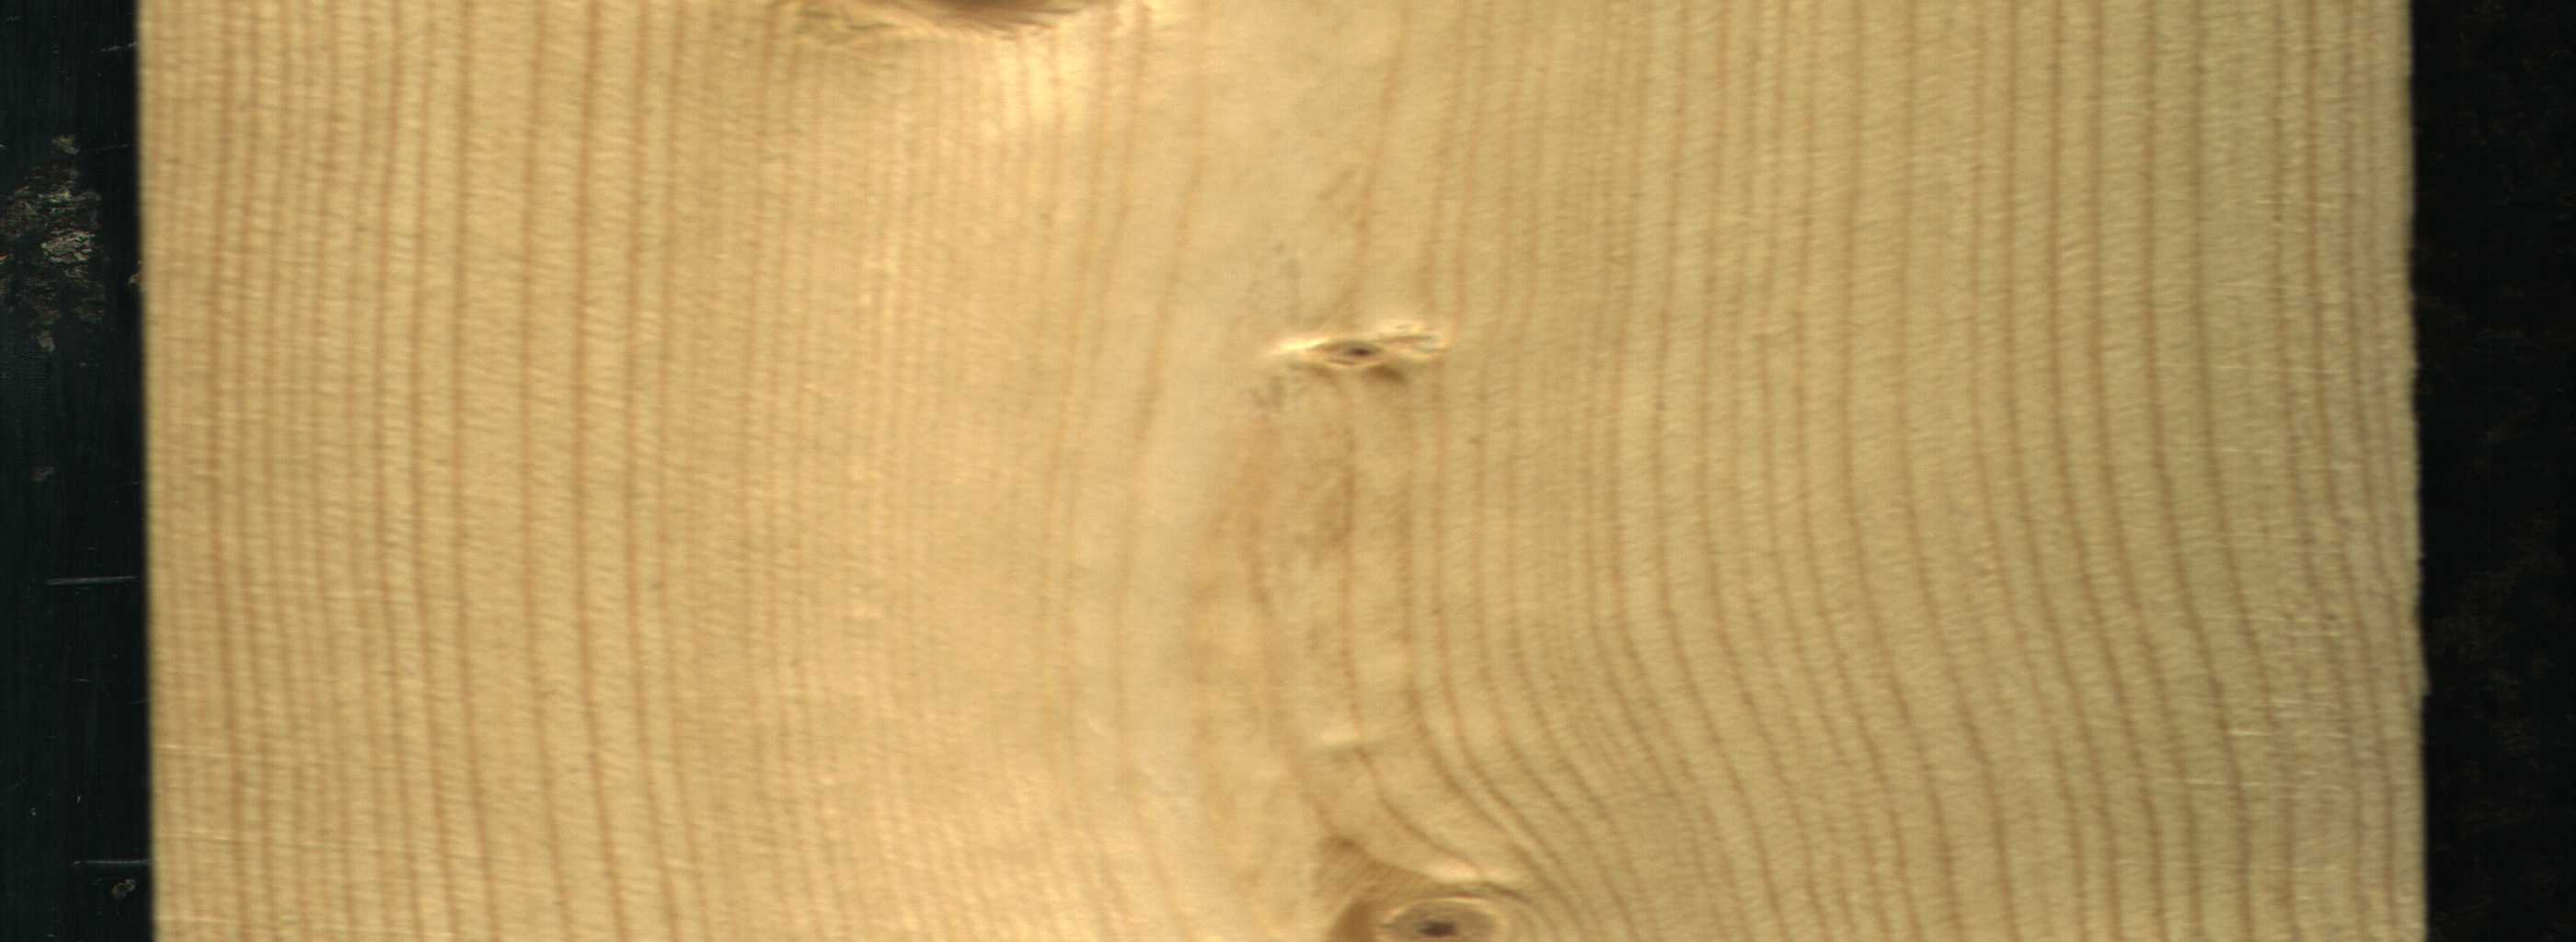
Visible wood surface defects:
Live_Knot
Live_Knot
Live_Knot